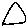
Label: triangle